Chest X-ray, PA view. Patient: 73 years old, sex F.
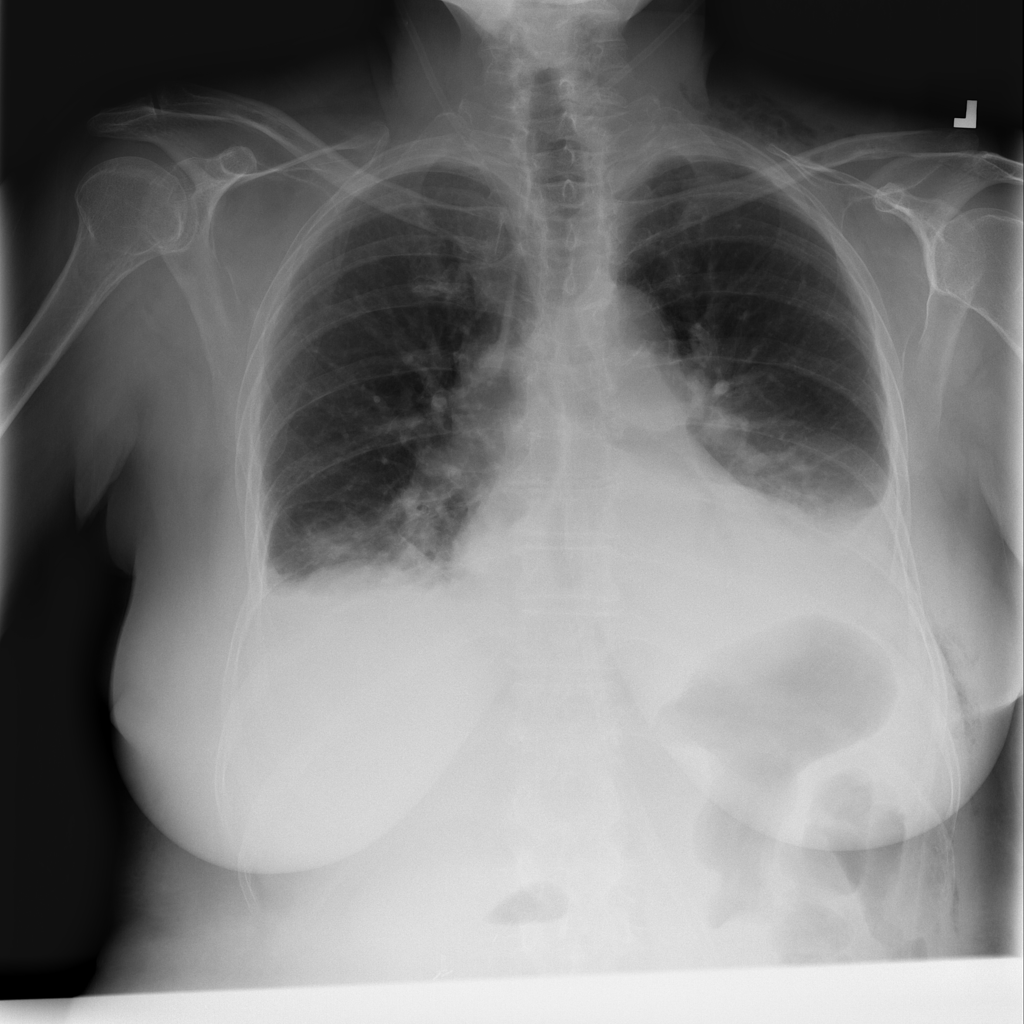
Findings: Effusion